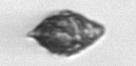
Label: Kryptoperidinium_triquetrum